Question: I have an old PC (Intel Pentium 4/2 GB RAM) with Windows XP crash : blue screen at startup. So I want to reinstall XP: problem, I haven't CD/DVD player in the tower and the bios does not boot USB...
So .
==> .

==> How there is there a tutorial, or a video ? It's hard to find it, I find that tutorials for install USB only...
Thank you for your help.
Nico
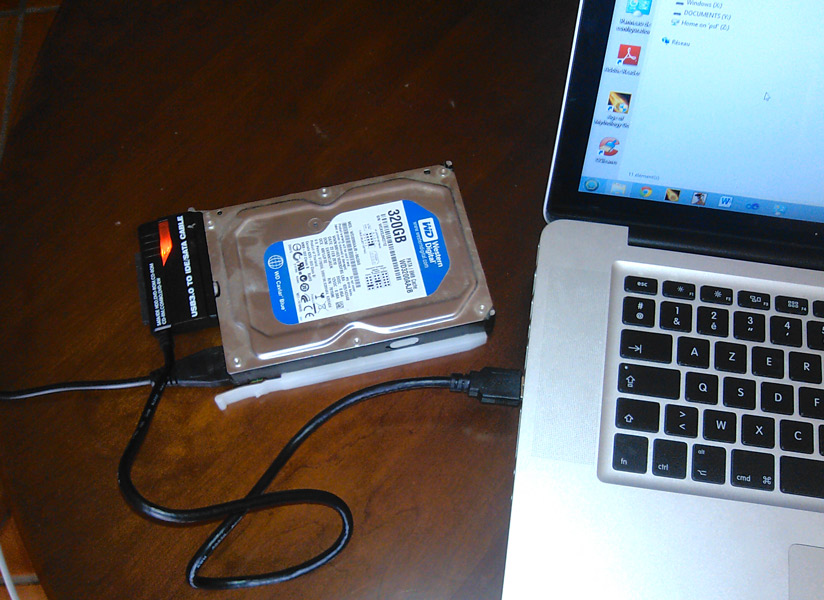
Answer: you need software
- smartdrive, download it <URL>
Now format your harddrive with 'fat32' system, install 'DOS 7.1' onto it and copy 'smartdrv.exe' to your hard drive.
Afterwards, copy folder 'I386' from your XP installation CD. Unplug your hard drive and put your hard drive back to your old PC. Turn on your old pc and it will automatically startup to 'DOS 7.1'.
In prompt C:> write 'smartdrv' and then hit Enter.
Afterwards, also in prompt C:>, write 'I386\winnt.exe'
Wait for installation process finished.